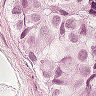
Metastatic tissue present: yes